Current action and preconditions to check: path_clear

Your task: For each precondition in the list above, predict whether it will hold at this action.

Consider the current scene as observed from the mobile robot's camera, and analyze the predicted future states of all dynamic agents (e.g., people, animals, vehicles, or any moving entities) within the NEXT SECOND.

IMPORTANT: Only answer "very likely" if you are absolutely certain—based on strong, clear evidence—that a dynamic agent will violate the precondition in the predicted future state. Do NOT answer "very likely" for unlikely, ambiguous, or low-probability risks.

Ask yourself for each precondition: Is there a high probability, with clear and convincing evidence, that the predicted future states of any dynamic agent will interfere with the predicted future state of the currently executing action within the NEXT SECOND, causing that precondition to fail?

Assess the risk level based on these predictions. Use "likely" or "very likely" if motions create a clear risk of interference.

Use "neutral" or "improbable" if agents are nearby but their predicted paths are clearly diverging or non-conflicting.

Failure Risk Categories: "very improbable", "improbable", "neutral", "likely", "very likely"

Answer Format: Output ONLY the probability_of_failure value from these categories: "very improbable", "improbable", "neutral", "likely", "very likely"

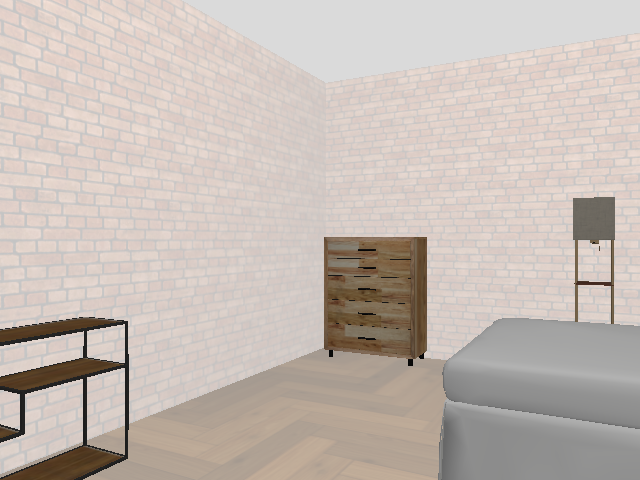

Answer: very improbable